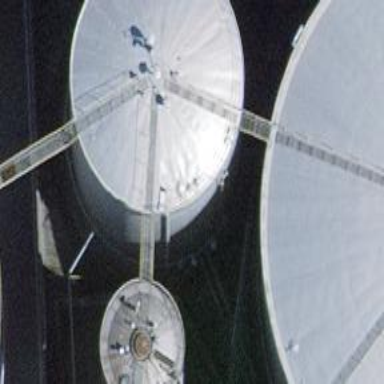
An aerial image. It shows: Storage tank that is man-made.